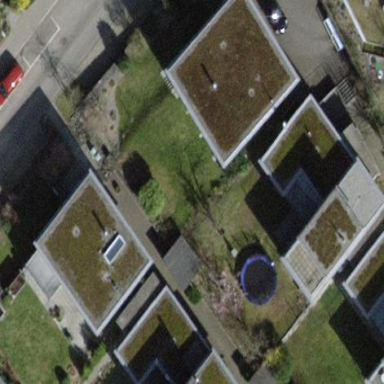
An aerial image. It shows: Detached building.